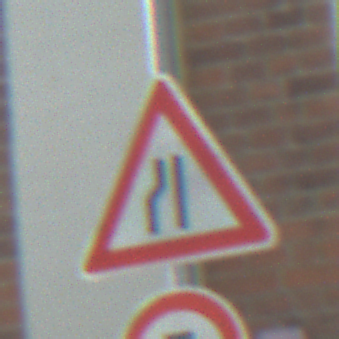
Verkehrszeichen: EinseitigVerengteFahrbahnLinks
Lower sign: Geschwindigkeit5
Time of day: Midday
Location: Outdoor (Suburban)
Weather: Clear
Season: NotSpecified
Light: Natural